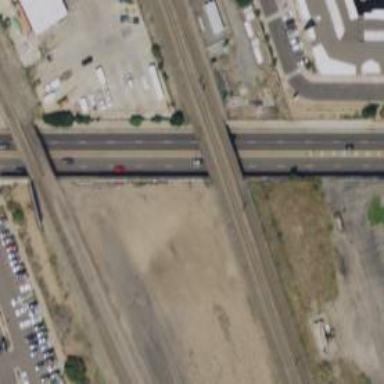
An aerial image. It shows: Light rail bridge with electrified contact line.